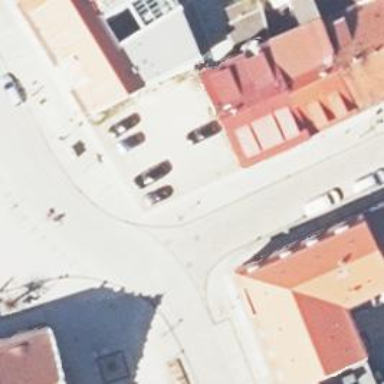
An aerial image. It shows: Town.